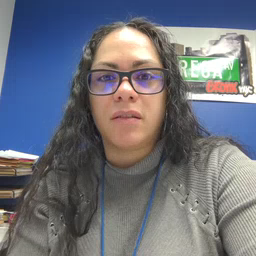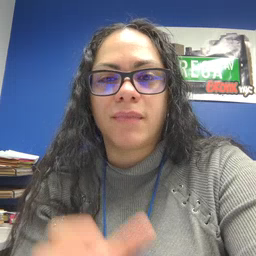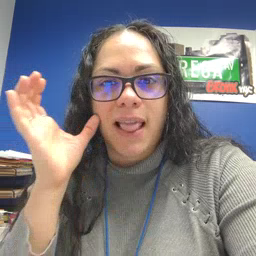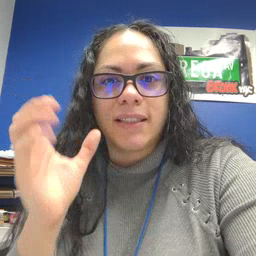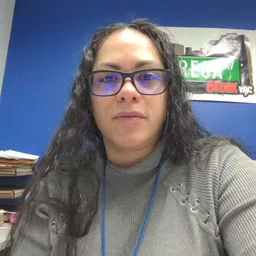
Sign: listen